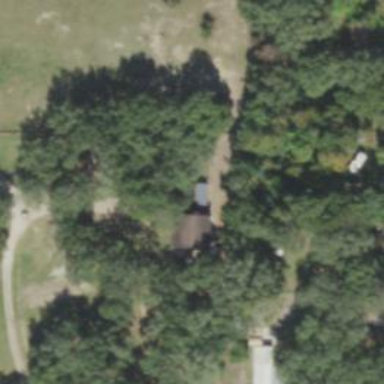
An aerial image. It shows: Driveway leading to service road.